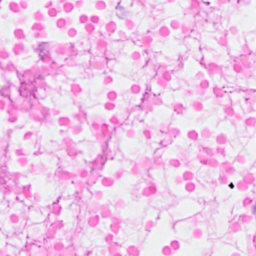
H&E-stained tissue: Breast